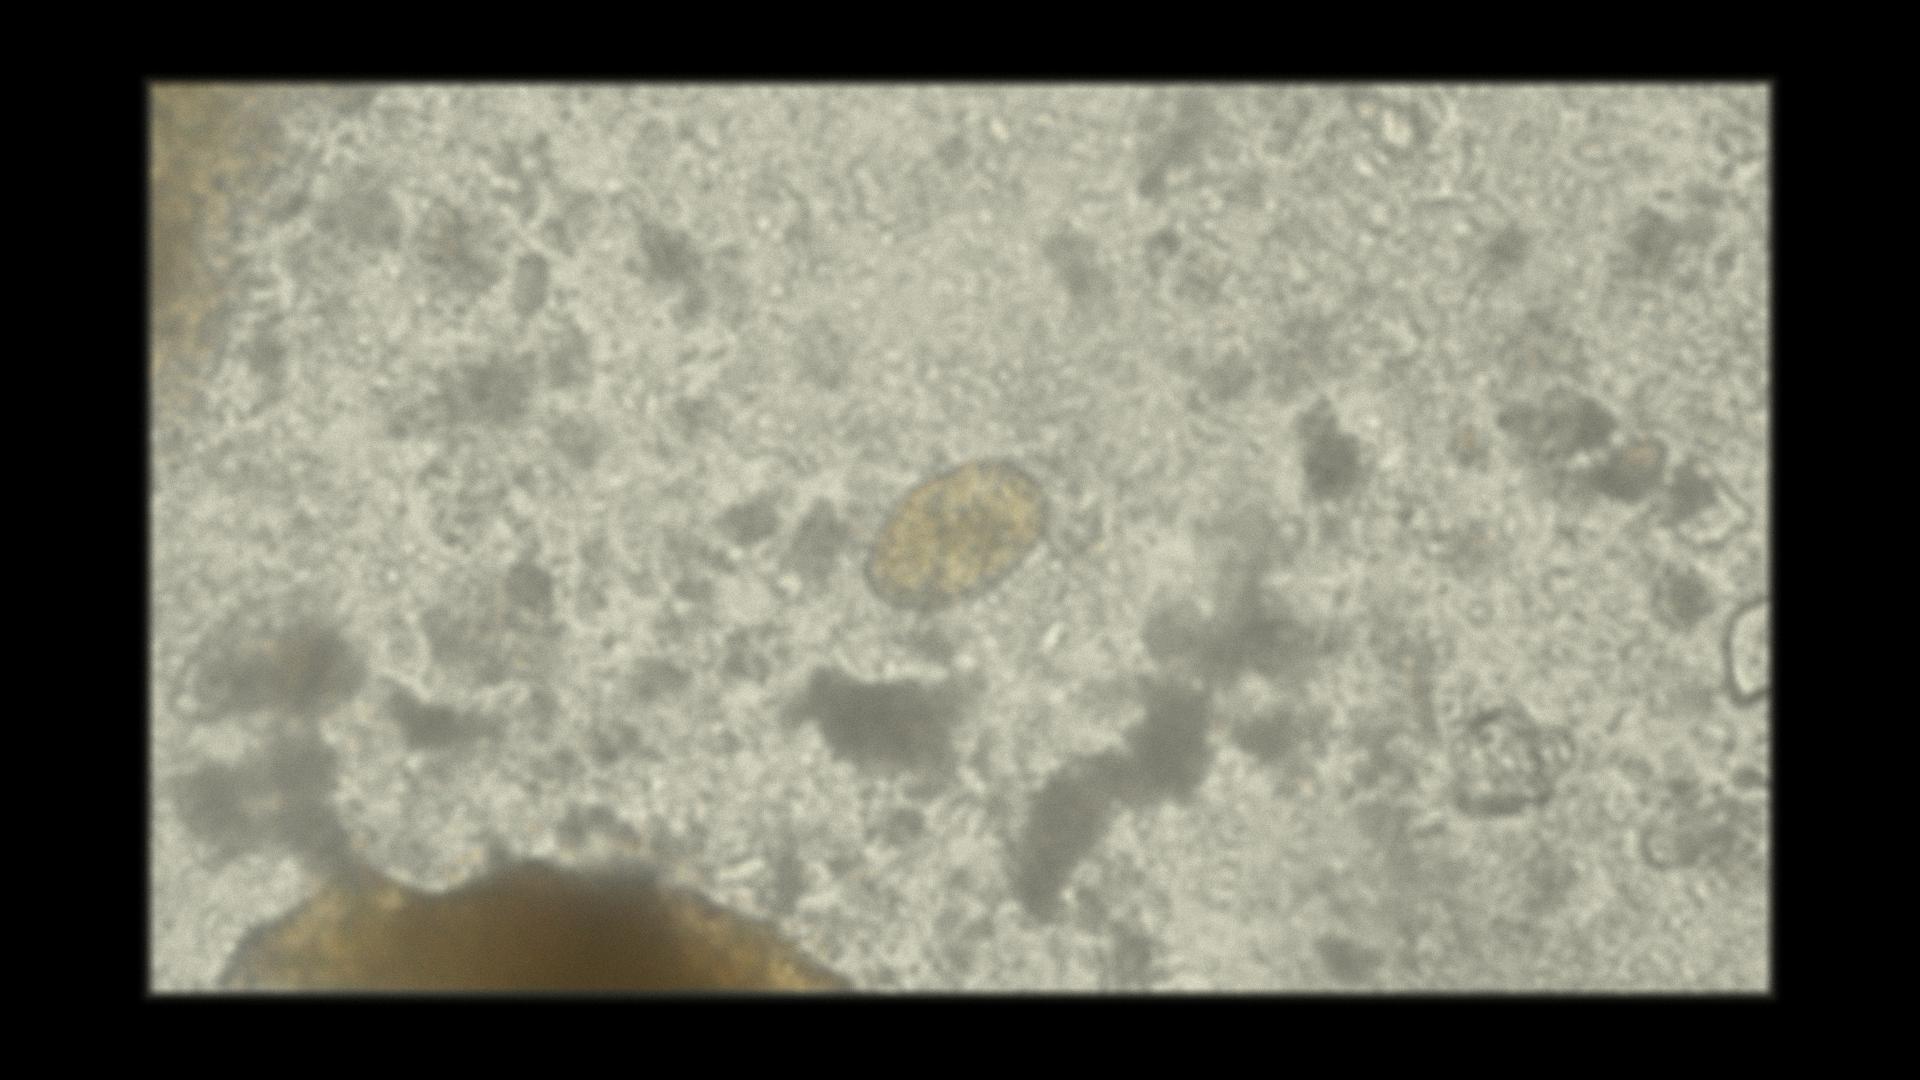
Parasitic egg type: Paragonimus spp